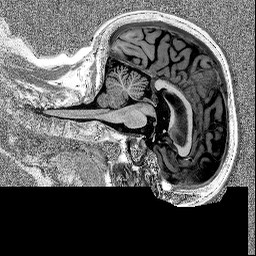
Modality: MP2RAGE
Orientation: sagittal
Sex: female